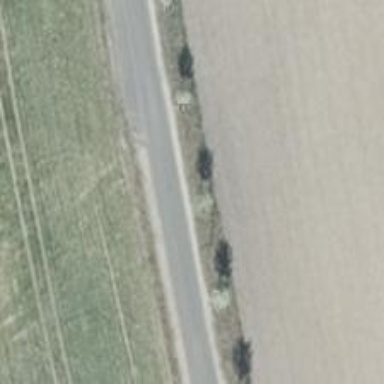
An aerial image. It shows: Row of trees in natural setting.